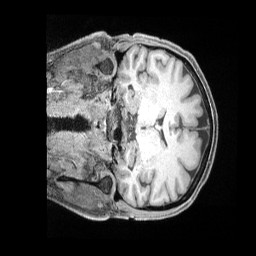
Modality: T1w
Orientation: coronal
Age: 38
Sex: female
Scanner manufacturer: siemens
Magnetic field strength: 3 T
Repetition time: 2 s
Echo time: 0.00211 s